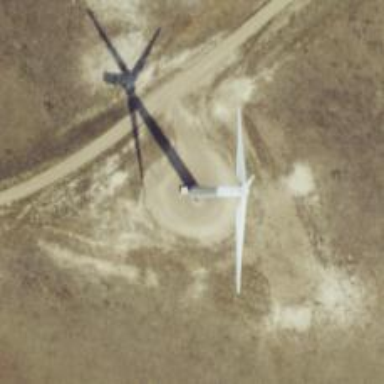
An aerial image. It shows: Wind turbine power generator.